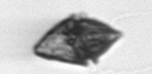
Label: Kryptoperidinium_triquetrum